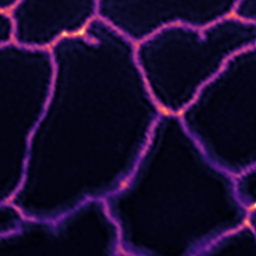
Label: Super-resolution ER image